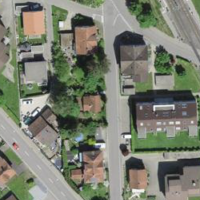
EUNIS habitat code: 55
Species observed at this site:
Juniperus communis
Lonicera acuminata